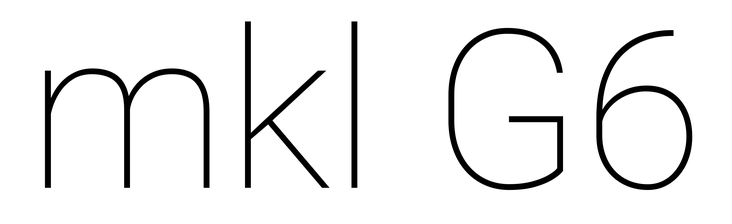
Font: Roboto_Thin